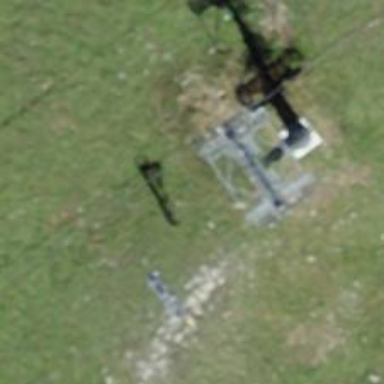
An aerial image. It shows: Pylon used for aerialway.